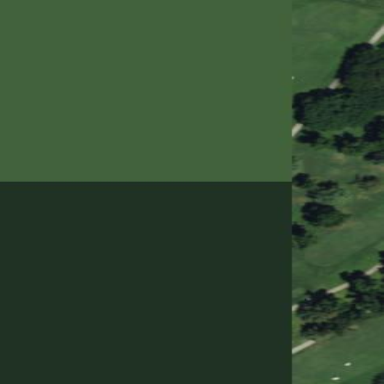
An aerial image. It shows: Golf fairway in the image.